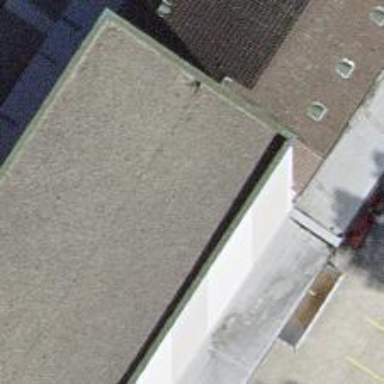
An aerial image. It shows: Building with ridged roof.